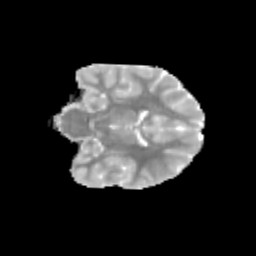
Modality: MD
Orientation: coronal
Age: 12
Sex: female
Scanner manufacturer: siemens
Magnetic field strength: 3 T
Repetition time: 3.8 s
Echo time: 0.07 s